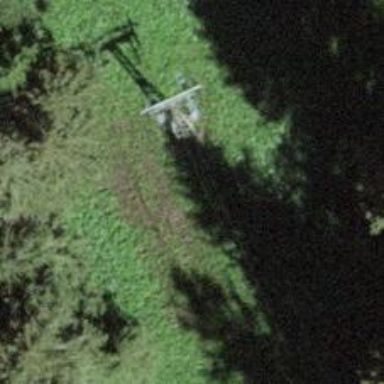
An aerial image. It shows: Pylon for aerialway.